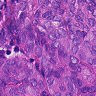
Metastatic tissue present: yes